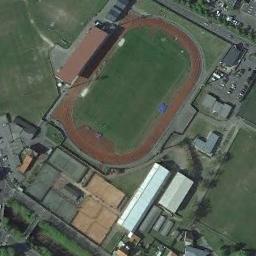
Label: ground_track_field